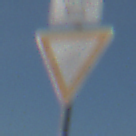
Verkehrszeichen: VorfahrtGewaehren
Zusatzzeichen oben: RichtungsangabeDurchPfeile9
Umgebung: Outdoor, Nature
Tageszeit: MorningAfternoon
Wetter: PartlyCloudy
Licht: Natural
Jahreszeit: NotSpecified
Kontrast: HighContrast